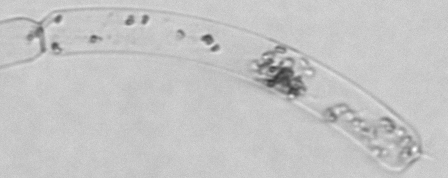
Label: Guinardia_striata